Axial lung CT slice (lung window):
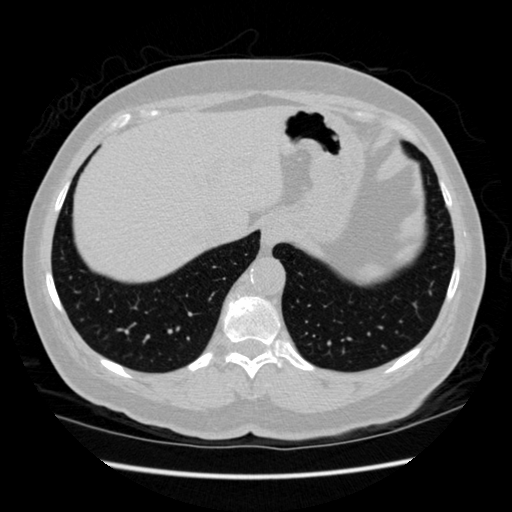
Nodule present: no